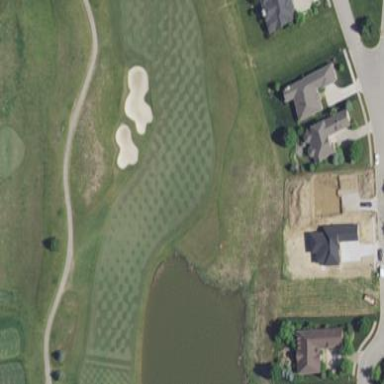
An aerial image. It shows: Golf fairway surrounded by grass.